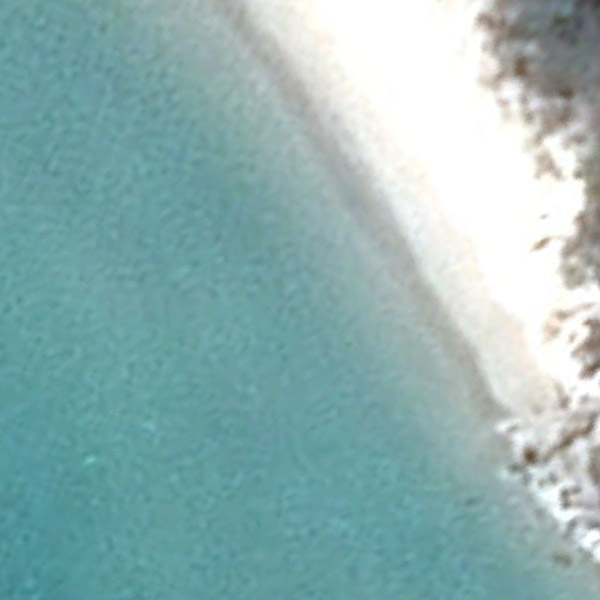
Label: Beach